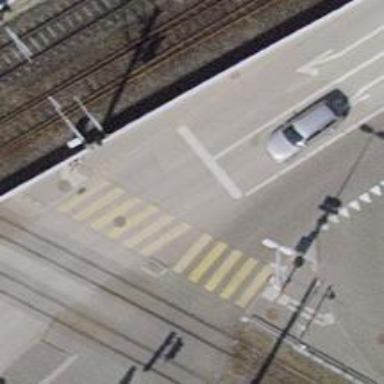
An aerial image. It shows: Asphalt footway with crossing controlled by traffic signals.